Question: As you can see here, while a Sentry project has a setting for platform, it has instructions (sections to the left) for connecting any platform to its logging:

Furthermore it works when logging from multiple programming languages, and it's not obvious in the stream, which errors are from which programming languages until you go to the individual error.
Is the platform setting just marking a project as one language, so you may have one project for Python, one project for JS, etc. or are there more important ramifications of changing the "platform" of a project? I saw in the <URL> that "Sentry will now ask for your project's platform." since 5.2 although it isn't clear what this option is for, as it will apparently log from any language's Raven logger.
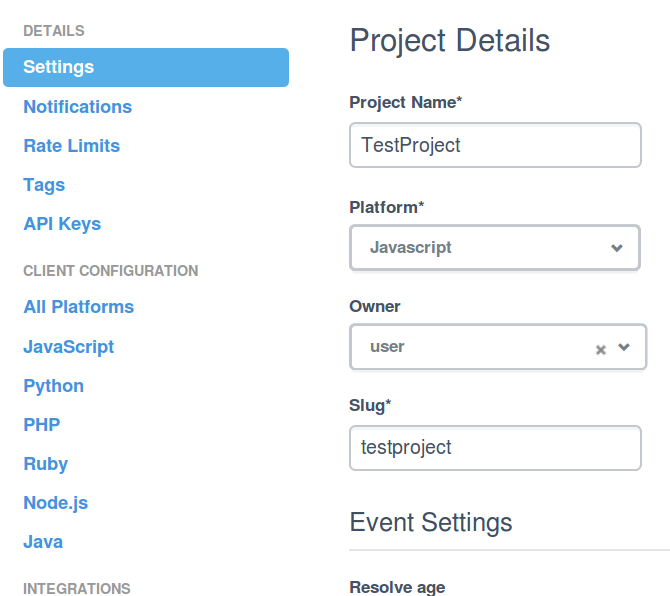
Answer: This is the <URL>:
> This is mostly so we can apply some sane defaults on how to render the stack frames visually.We definitely don't prevent you from sending a JavaScript error to a project that is set to Python, for example.